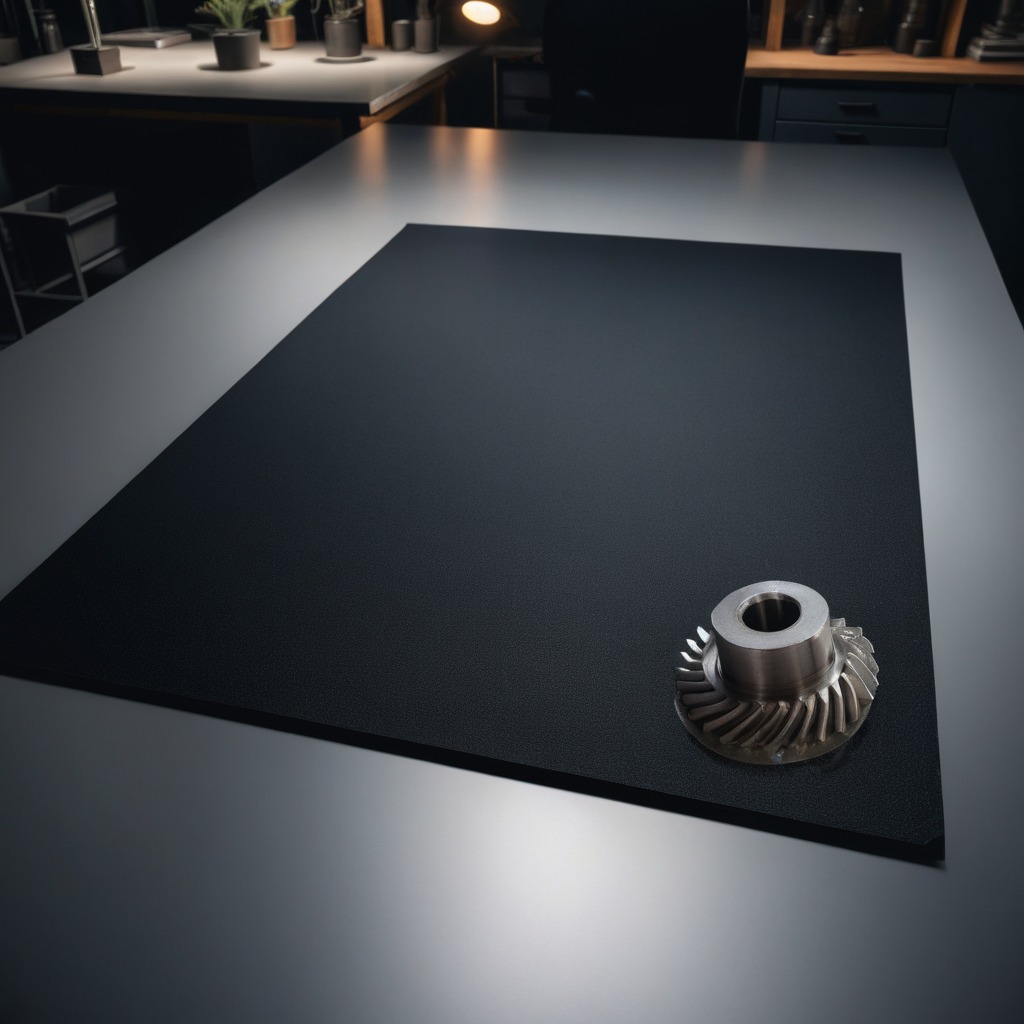
A steel gear with teeth lies on a clean granite tabletop covered with a black rubber mat inside a workshop at night dim ambient light soft shadows worn but beneath the mat